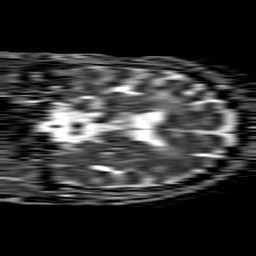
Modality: ADC
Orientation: coronal
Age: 62
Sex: female
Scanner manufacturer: philips
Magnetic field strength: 1.5 T
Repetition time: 4.6 s
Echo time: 0.08528 s